Question: Let's consider this code:
'''
class A
object A{
implicit def A2Int(implicit a:A)=1
implicit def A2String(a:A)="Hello"
}
object Run extends App{
implicit val a: A =new A
import A.A2Int
// without this import this code does not compile, why ?
// why is no import needed for A2String then ?
def iWantInt(implicit i:Int)=println(i)
def iWantString(implicit s:String)=println(s)
iWantInt
iWantString(a)
}
'''
It runs and prints:
'''
1
Hello
'''
Now, if we comment out the line
'''
import A.A2Int
'''
then we get a compilation error:

With the line commented out, why Scala cannot find 'A.A2String' if it can find 'A.A2Int' ?
How can this problem be fixed ?
Thanks for reading.
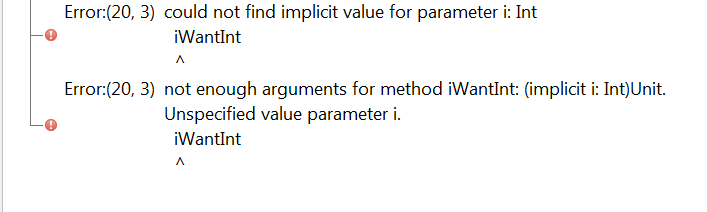
Answer: The difference is that when you do 'iWantString(a)', the compiler gets some starting point to work from: you are explicitly passing 'a', which the compiler knows is of type 'A'.
Given that 'iWantString' takes a 'String' and not an 'A', the compiler will search for an implicit conversion from 'A' to 'String' in order to insert it and make the call succeed.
Implicit lookup rules state that the compiler must look (among other places) in the companion object of class 'A' because type 'A' is the source type of the conversion.
This is where it finds the implicit conversion 'A2String'.
What you must get from this is that it is only because you passed an instance of 'A' that the compiler knew to look for implicit conversions into the companion object of 'A'.
When you just do 'iWantInt', the compiler has no reason to look into 'A', so it won't find your method 'A2Int' (and as no other method/value in scope provides an implicit value of type 'Int', compilation then fails).
For more information about implicit lookup rules, see the
See the scala specification at <URL>. Here's the most relevant excerpt:
> The implicit scope of a type T consists of all companion modules (SS5.4) of classes
that are associated with the implicit parameter's type.